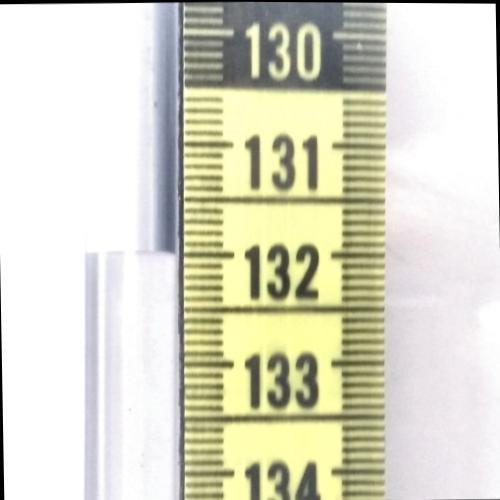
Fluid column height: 132.0 cm